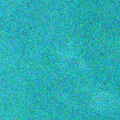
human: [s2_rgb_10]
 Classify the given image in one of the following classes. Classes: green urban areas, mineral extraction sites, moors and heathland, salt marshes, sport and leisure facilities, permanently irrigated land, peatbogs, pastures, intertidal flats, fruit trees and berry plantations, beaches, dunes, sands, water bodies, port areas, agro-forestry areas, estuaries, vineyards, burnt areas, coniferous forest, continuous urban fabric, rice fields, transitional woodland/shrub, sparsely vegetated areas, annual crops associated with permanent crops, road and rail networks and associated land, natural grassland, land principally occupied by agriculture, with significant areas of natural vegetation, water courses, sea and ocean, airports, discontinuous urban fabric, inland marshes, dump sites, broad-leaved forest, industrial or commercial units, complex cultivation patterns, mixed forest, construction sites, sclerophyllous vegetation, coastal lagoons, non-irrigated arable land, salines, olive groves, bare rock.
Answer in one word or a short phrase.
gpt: sea and ocean